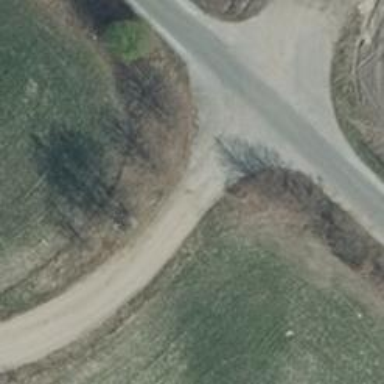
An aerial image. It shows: Gravel track with grade 2 tracktype.